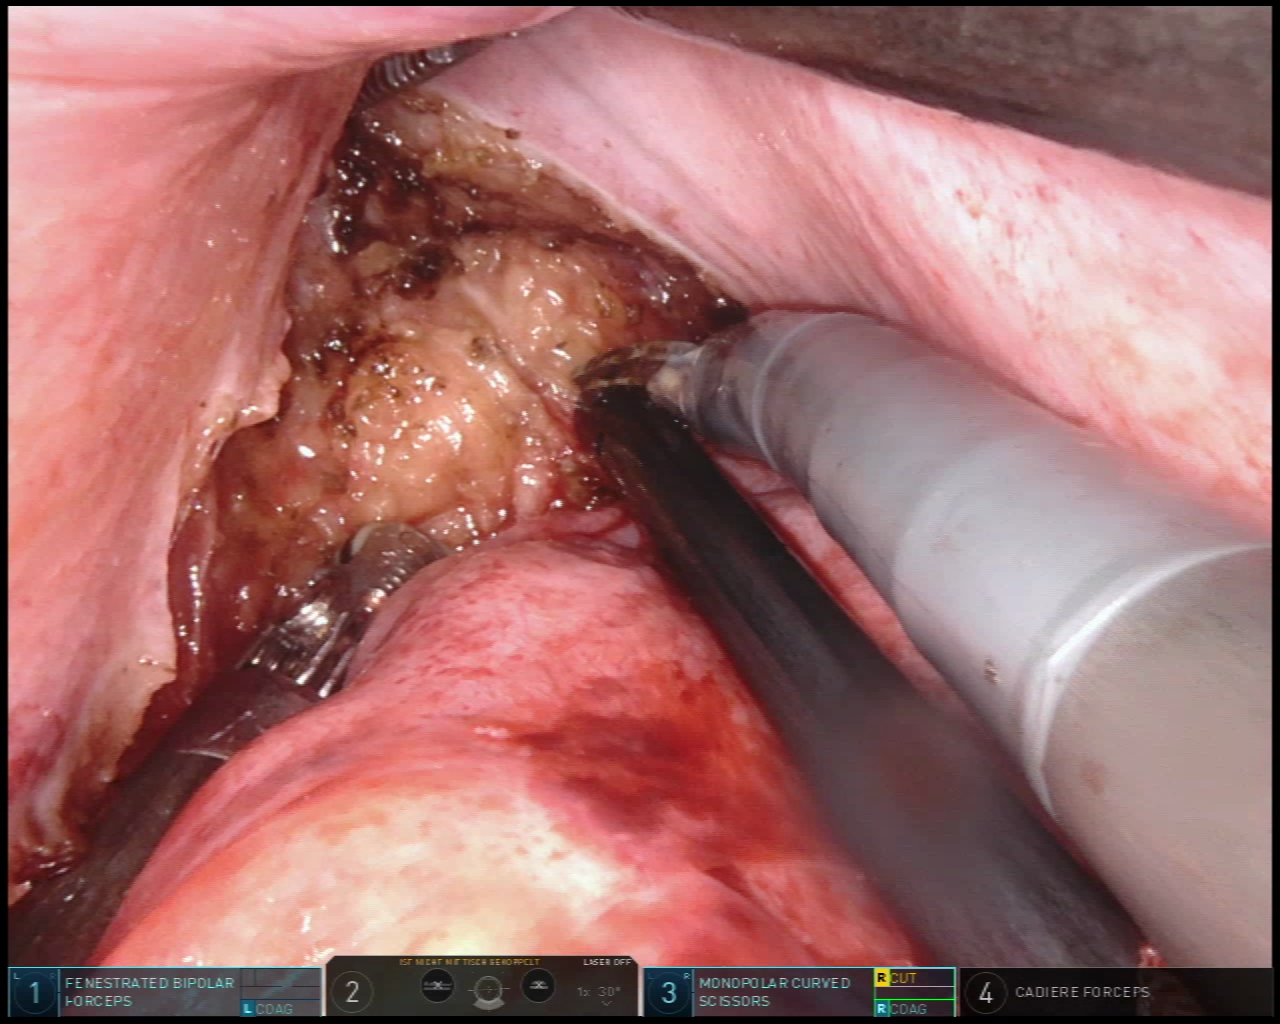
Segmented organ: vesicular_glands
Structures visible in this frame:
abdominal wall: no
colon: no
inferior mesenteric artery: no
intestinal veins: no
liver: no
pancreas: no
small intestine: no
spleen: no
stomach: no
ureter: no
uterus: no
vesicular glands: yes